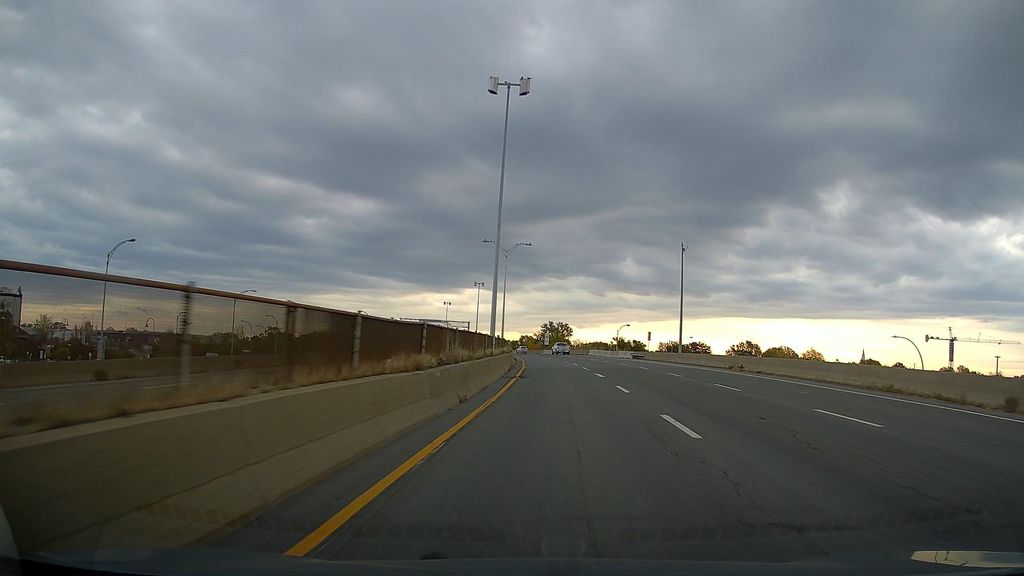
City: montreal